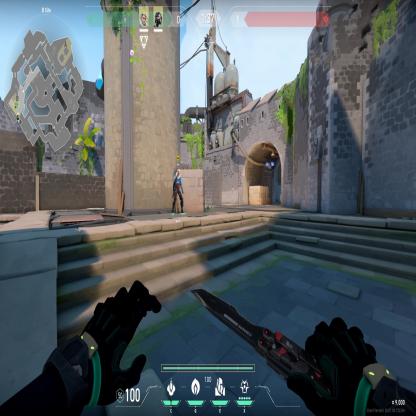
Label: teammate